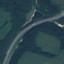
Land use / land cover: Highway